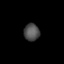
Tissue: prostate
Cell type: T cells
Senescence score: 0.2531
Nuclear area (px): 267
Mean DAPI intensity: 77.891